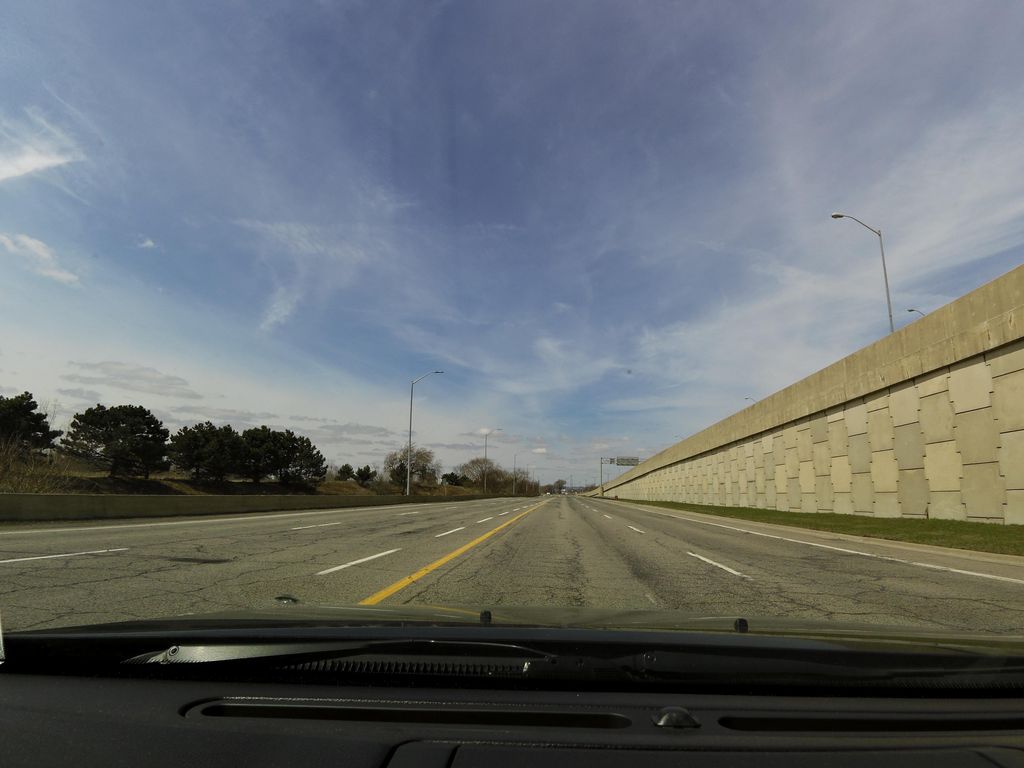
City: hamilton